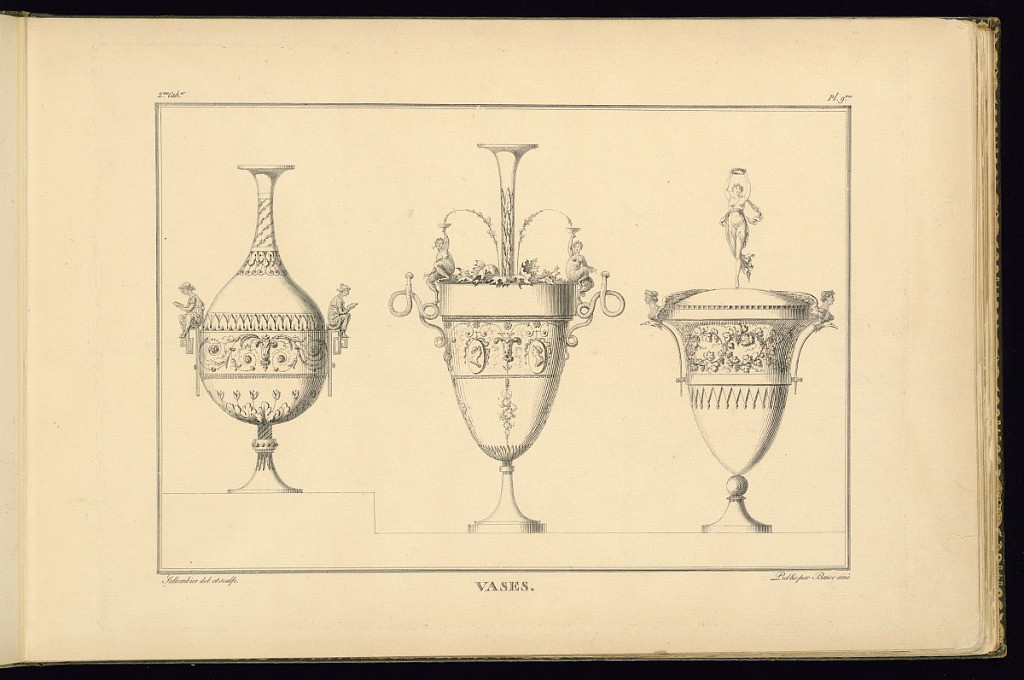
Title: VASES
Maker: Henri Sallembier, French, ca. 1753 - 1820
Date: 1805
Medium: Etching on paper
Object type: Print
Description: Three designs for vases with Empire style motifs including female figures, roundels with profile portraits sphynx, snakes, scrolling leaves (rinceaux), foliate scrolls, and foliate branches. The plate is titled, signed, and numbered.